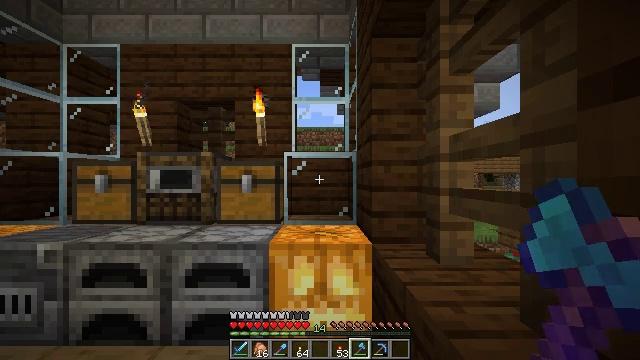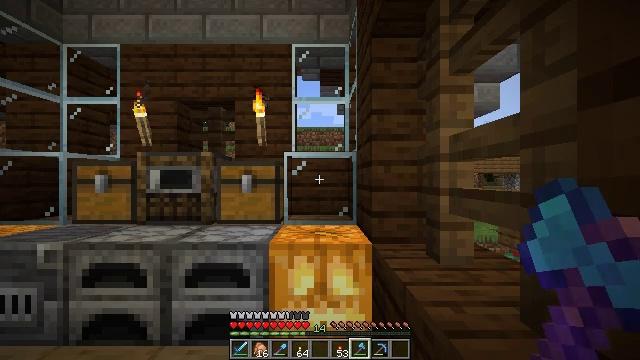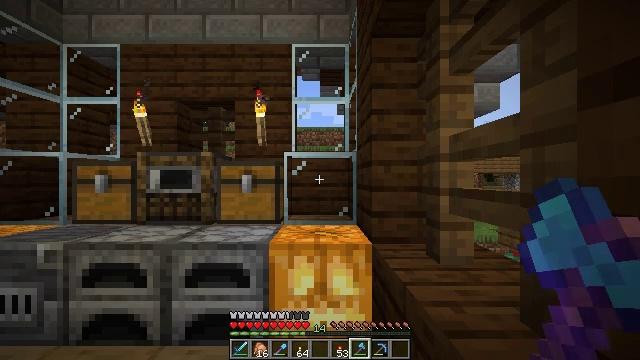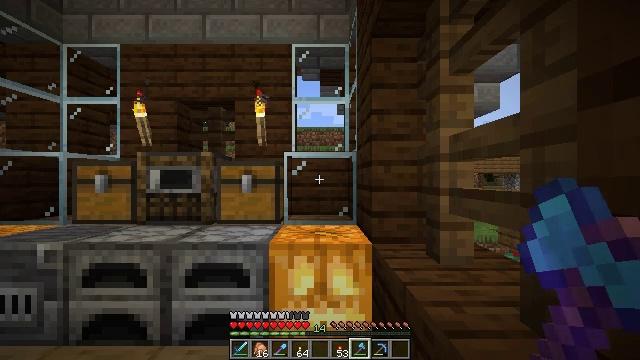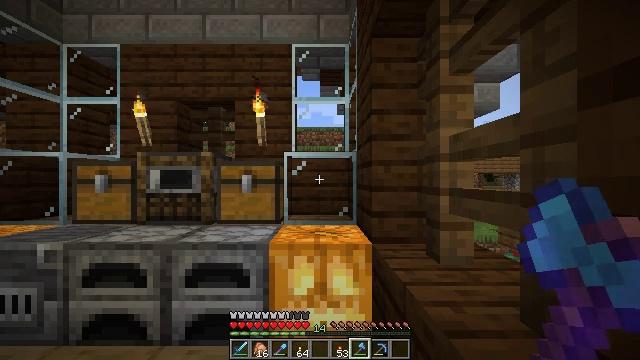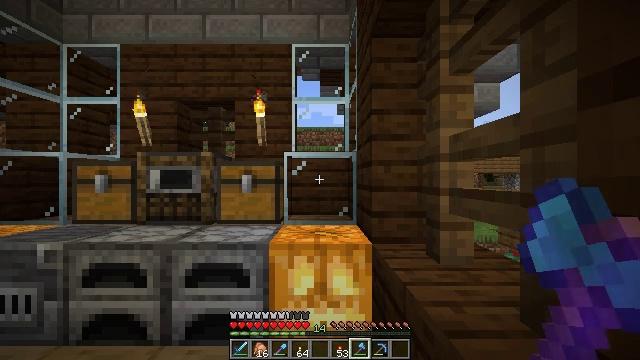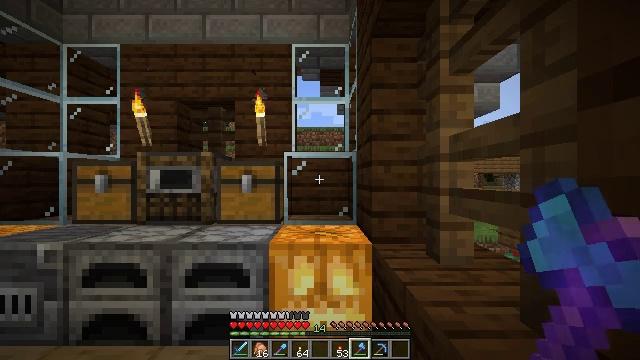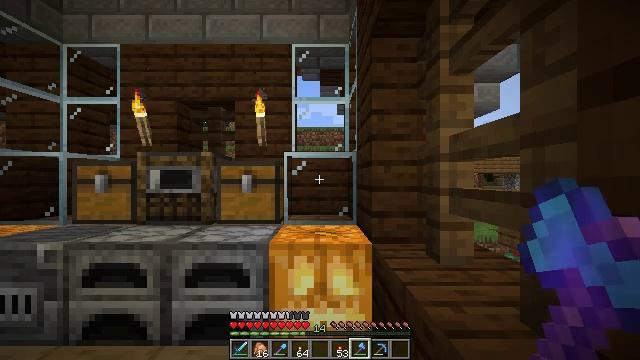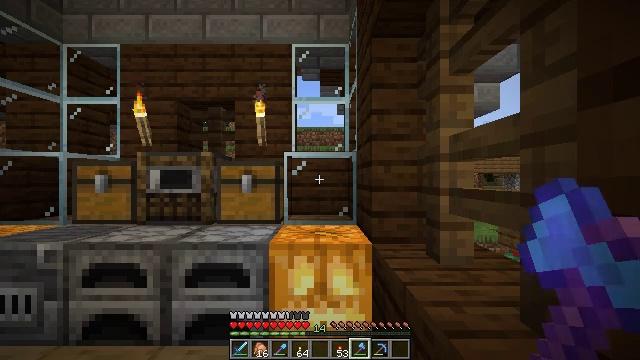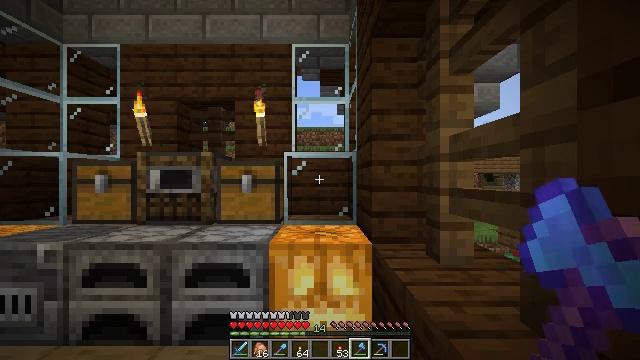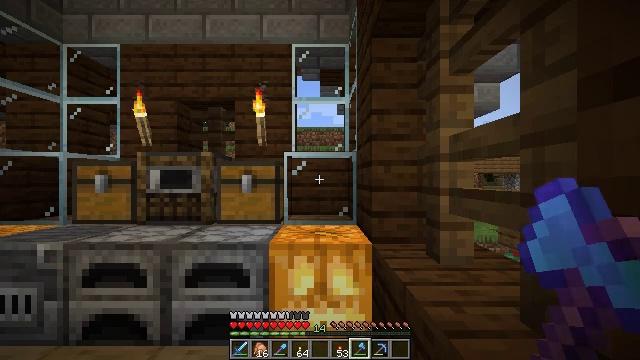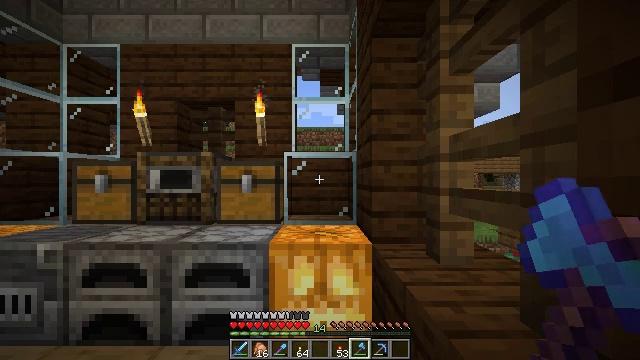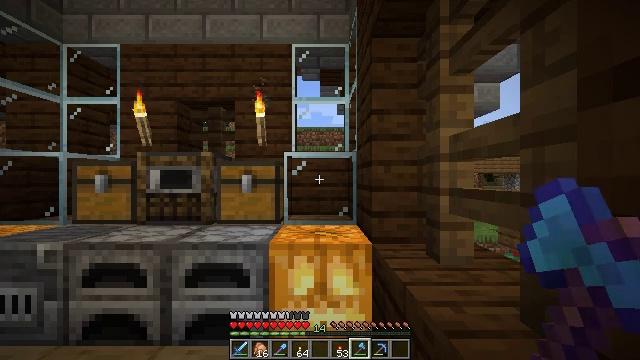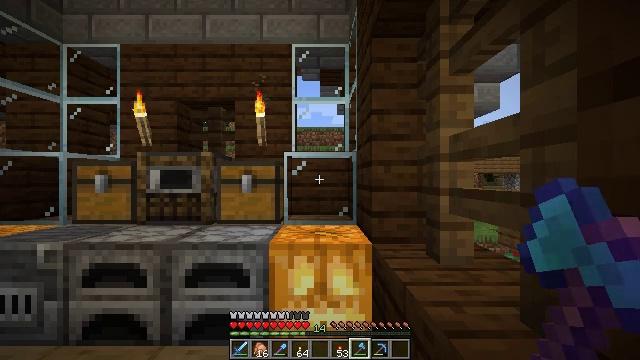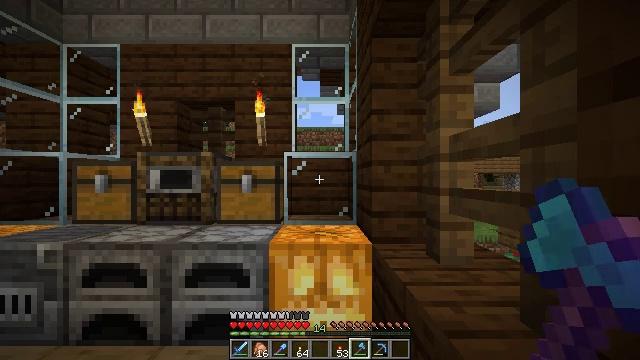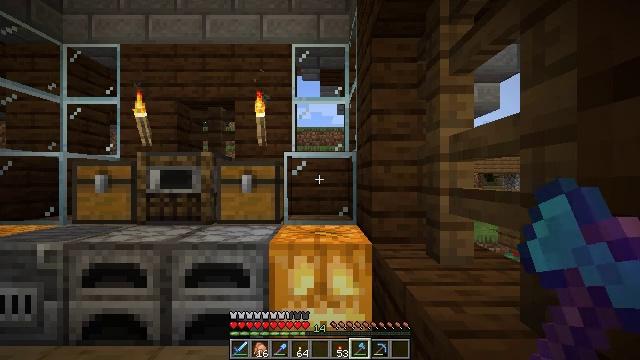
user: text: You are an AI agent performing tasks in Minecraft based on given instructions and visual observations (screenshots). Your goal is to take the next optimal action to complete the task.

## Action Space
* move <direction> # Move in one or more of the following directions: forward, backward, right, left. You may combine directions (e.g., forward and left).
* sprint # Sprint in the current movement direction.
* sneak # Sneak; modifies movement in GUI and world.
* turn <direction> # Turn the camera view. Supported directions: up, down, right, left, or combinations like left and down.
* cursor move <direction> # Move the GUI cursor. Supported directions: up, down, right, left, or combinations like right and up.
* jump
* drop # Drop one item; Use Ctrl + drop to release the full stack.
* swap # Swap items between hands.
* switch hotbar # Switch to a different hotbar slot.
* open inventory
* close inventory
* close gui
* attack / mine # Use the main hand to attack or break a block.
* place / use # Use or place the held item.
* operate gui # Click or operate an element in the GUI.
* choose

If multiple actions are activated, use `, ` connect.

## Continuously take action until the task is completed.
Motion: motion action
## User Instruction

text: Put wool and dye in a crafting table to craft a brown bed.
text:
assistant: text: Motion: no_op
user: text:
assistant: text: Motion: no_op
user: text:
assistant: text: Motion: no_op
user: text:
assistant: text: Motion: no_op
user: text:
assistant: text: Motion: no_op
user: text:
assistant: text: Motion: no_op
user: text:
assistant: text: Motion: no_op
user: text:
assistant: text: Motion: no_op
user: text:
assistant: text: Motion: no_op
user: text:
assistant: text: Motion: no_op
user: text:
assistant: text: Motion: no_op
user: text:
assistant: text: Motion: no_op
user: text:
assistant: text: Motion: no_op
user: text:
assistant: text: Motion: no_op
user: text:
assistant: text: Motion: no_op
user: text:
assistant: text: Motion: no_op
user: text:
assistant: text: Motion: no_op
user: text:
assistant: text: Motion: no_op
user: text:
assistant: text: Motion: no_op
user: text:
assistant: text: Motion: no_op
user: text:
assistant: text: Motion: no_op
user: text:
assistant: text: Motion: no_op
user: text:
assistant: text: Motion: no_op
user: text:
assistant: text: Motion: no_op
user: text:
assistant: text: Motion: no_op
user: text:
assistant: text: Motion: no_op
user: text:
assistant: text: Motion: no_op
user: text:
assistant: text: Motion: no_op
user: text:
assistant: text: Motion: no_op
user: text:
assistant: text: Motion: no_op